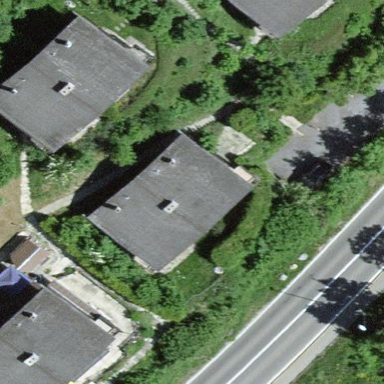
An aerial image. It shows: Simple and straightforward house.